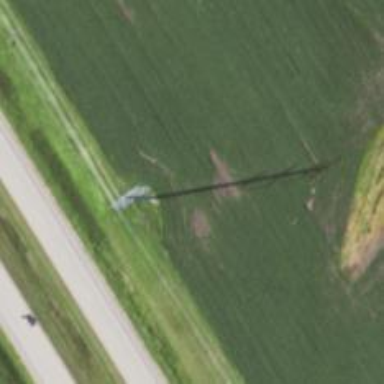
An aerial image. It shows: Power tower.